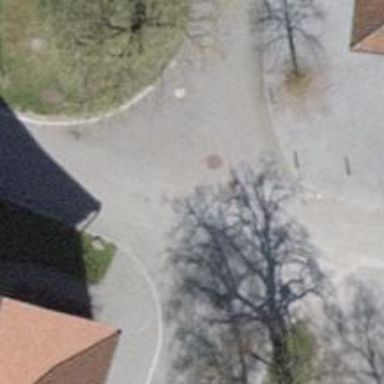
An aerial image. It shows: Alley with asphalt surface designated as service road.